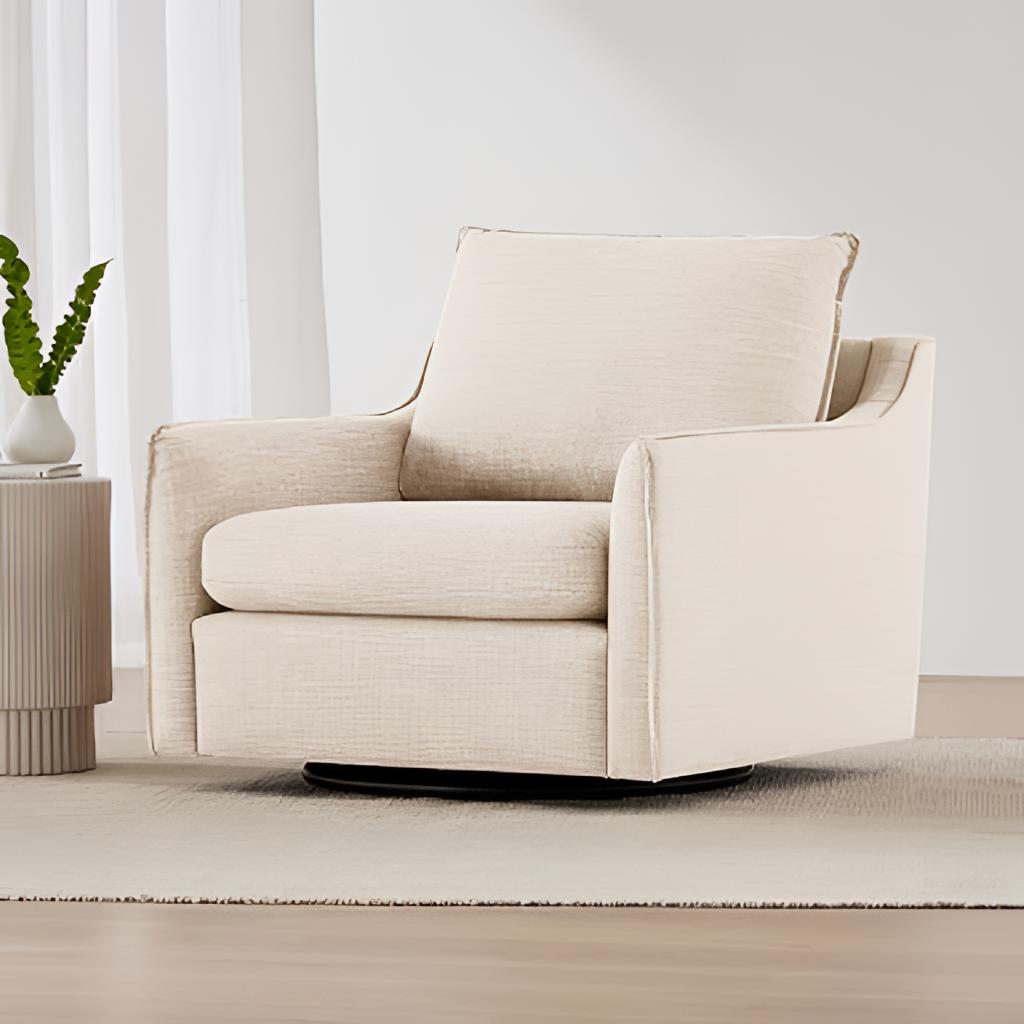
living room, fabric armchair, modern, wood flooring, with plank pattern, white curtain wallpaper, with solid pattern